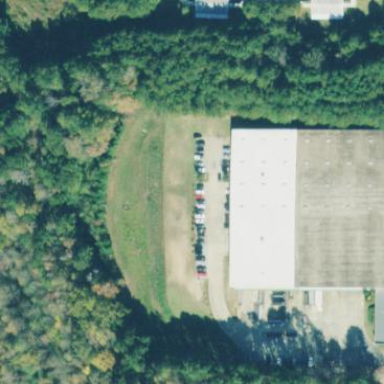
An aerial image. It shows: Industrial building.